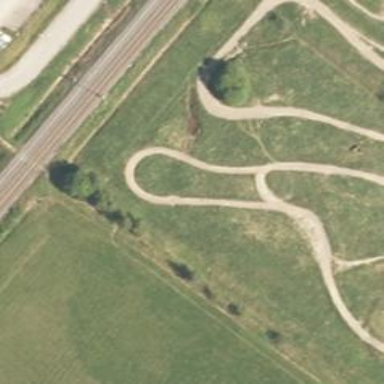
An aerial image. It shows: Path.